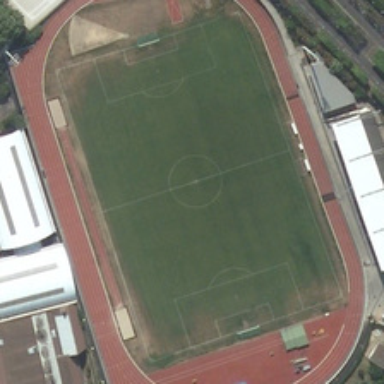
Bleachers with white ceilding is on the side of the ground track field .